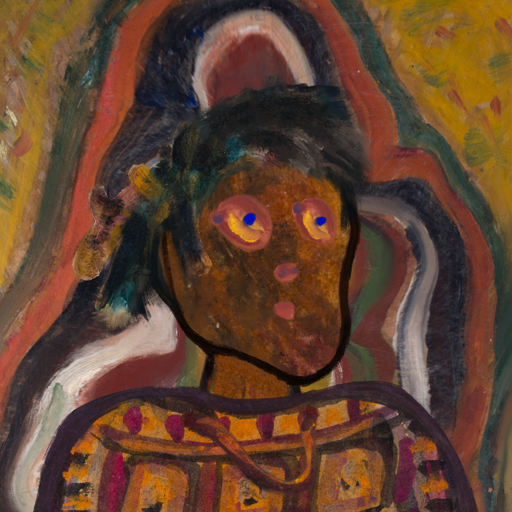
Background: AfterRaid, Head And Neck Side: Mosgoul, Face Side: Mother_And_Son_Son, Bust: Doll, Hair Side: Pipe, Head Accessory: Blank, Second Necklace: Comrade, Necklace: Blank, Baby: Blank